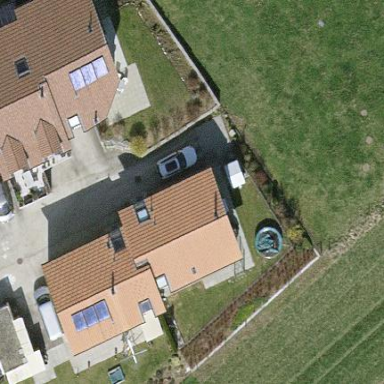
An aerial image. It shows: Terrace building with gabled roof.